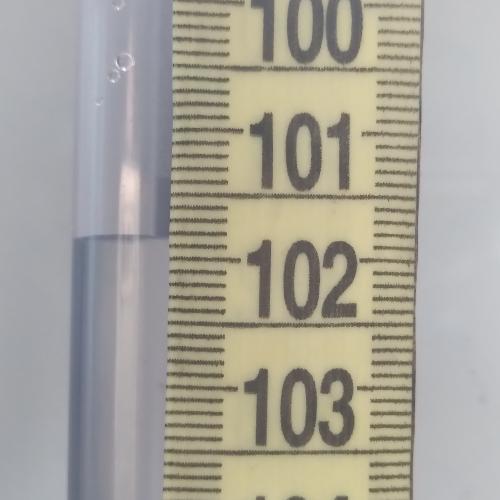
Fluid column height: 101.8 cm